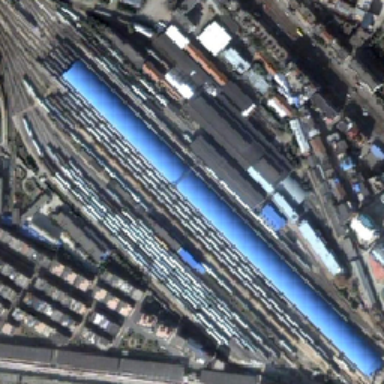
A long blue station lined up in a gray house .